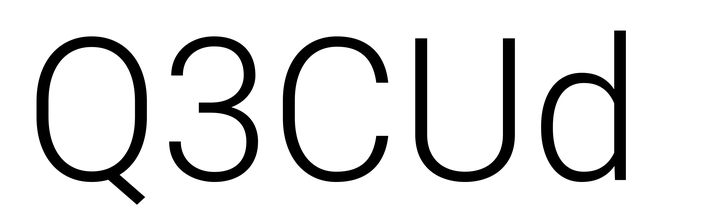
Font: Roboto_Light